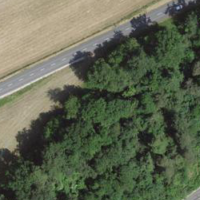
EUNIS habitat code: 41
Species observed at this site:
Clematis vitalba